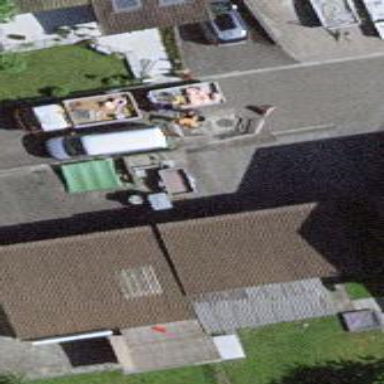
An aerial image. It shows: Garage.